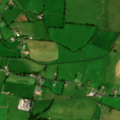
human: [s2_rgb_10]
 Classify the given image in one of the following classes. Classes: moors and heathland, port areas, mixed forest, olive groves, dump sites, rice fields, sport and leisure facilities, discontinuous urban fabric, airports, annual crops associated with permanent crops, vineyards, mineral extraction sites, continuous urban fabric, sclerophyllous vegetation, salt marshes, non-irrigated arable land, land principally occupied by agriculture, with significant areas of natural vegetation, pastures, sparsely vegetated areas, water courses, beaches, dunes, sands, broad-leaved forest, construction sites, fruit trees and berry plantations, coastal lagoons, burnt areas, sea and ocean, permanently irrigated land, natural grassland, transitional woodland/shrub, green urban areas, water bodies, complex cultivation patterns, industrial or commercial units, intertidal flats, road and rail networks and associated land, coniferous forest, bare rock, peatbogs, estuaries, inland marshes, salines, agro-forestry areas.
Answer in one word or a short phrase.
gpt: pastures